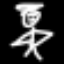
Label: angel